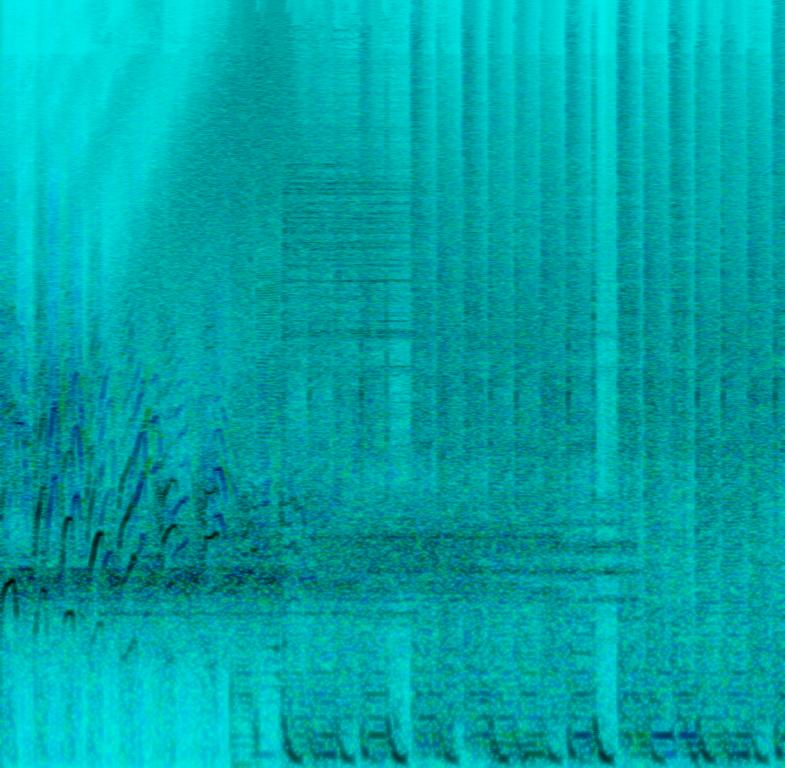
A male singer screams and laughs loudly. The song is medium tempo with steady rock drumming, groovy bass line and electric guitar rhythm. The song is energetic and haunting. The song is a modern punk rock song.